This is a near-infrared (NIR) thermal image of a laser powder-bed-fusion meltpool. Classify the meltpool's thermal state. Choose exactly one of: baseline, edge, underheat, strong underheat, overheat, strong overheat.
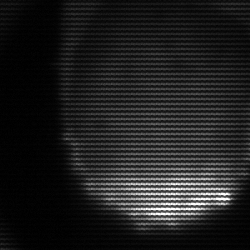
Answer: edge